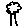
Label: tree